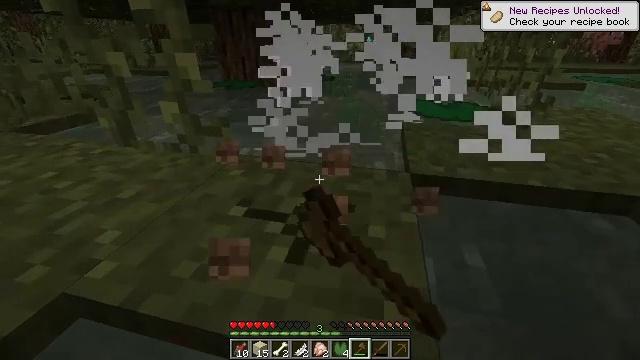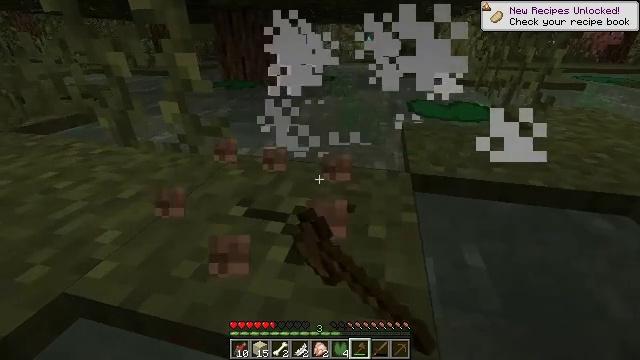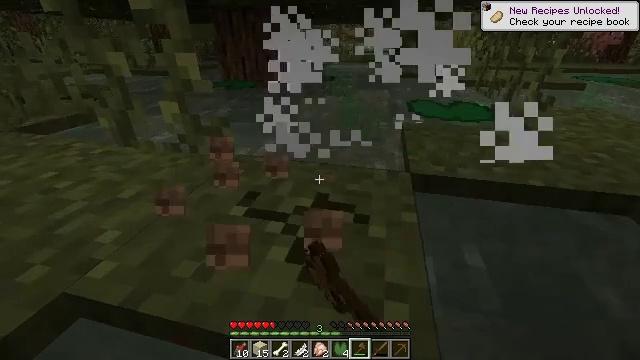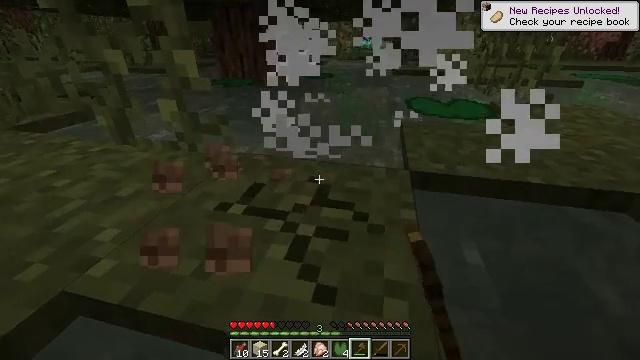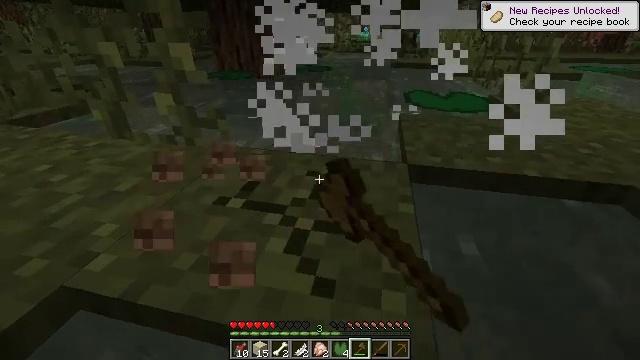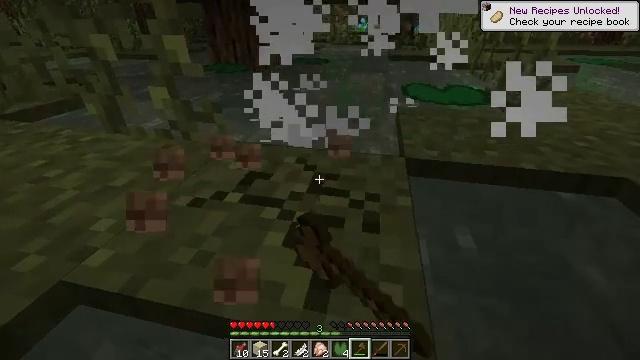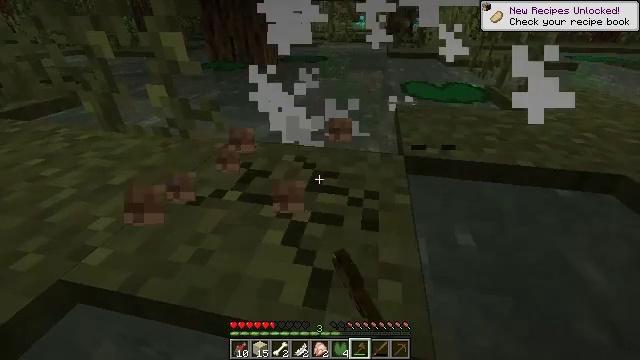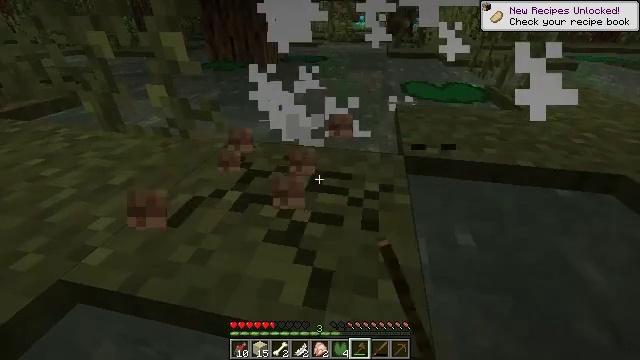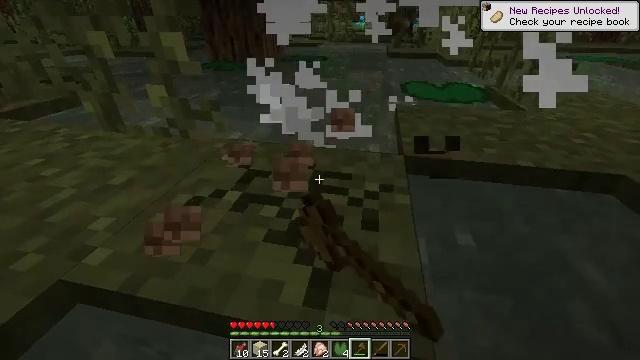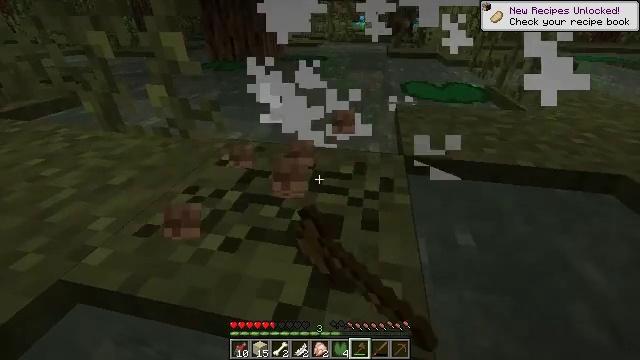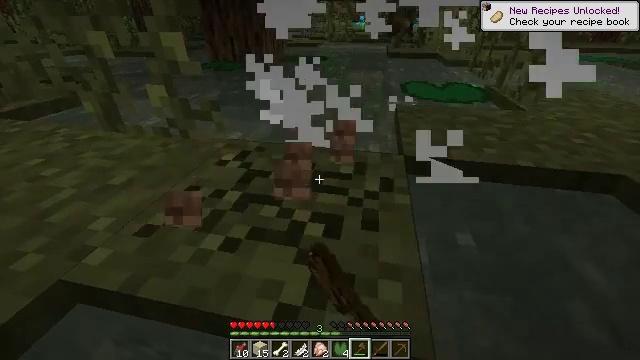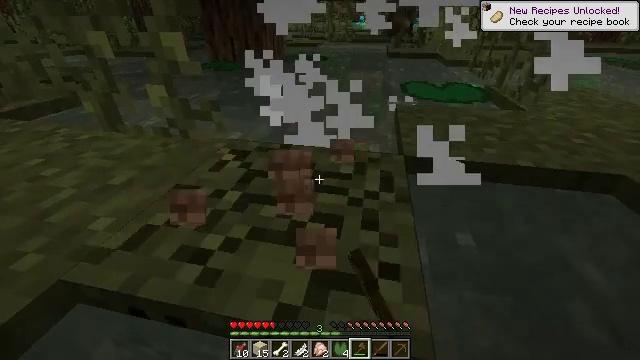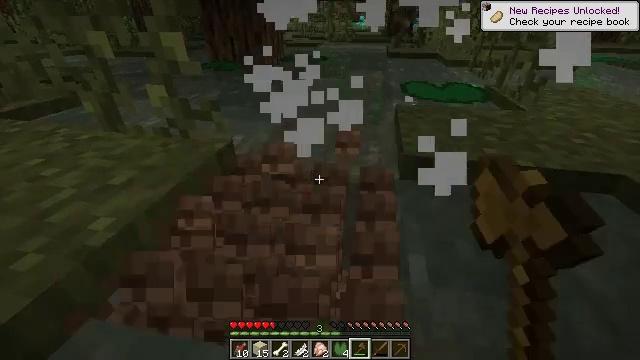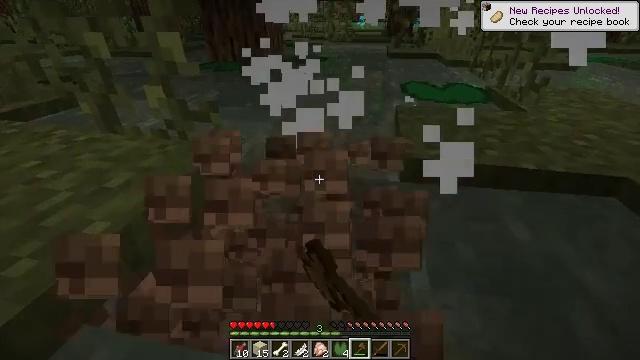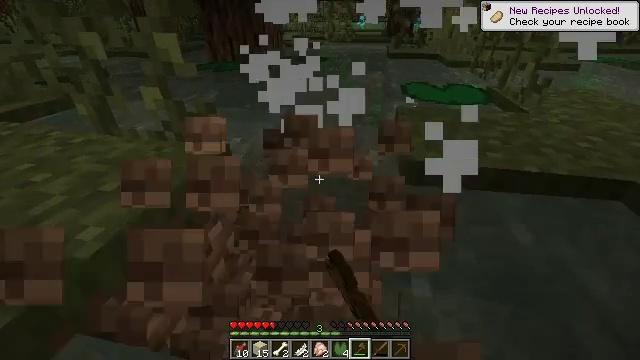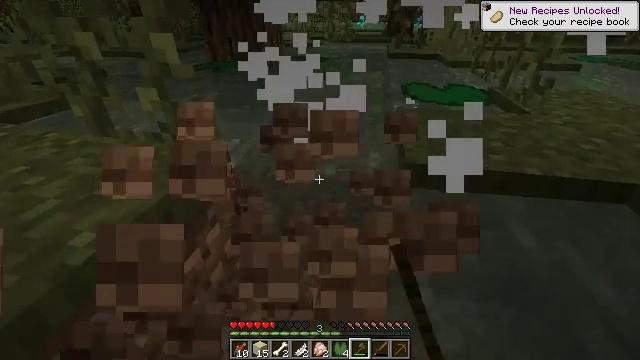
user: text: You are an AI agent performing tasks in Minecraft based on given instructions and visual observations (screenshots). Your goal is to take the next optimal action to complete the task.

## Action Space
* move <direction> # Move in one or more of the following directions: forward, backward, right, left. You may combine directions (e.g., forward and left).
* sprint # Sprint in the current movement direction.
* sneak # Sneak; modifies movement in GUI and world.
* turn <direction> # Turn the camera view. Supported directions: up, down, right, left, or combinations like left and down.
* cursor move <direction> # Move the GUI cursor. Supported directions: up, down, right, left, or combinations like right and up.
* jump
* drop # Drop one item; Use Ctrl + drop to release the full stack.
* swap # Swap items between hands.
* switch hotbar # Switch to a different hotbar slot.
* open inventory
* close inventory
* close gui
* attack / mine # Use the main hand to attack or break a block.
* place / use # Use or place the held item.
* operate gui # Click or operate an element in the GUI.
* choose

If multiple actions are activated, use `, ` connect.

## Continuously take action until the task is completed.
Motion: motion action
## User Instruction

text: Collect the grass block using a shovel.
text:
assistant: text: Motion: attack / mine
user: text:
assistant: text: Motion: attack / mine
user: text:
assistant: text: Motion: attack / mine
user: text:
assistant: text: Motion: turn down, attack / mine
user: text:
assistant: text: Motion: turn down, attack / mine
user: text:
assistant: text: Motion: attack / mine
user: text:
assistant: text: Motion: attack / mine
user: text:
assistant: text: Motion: attack / mine
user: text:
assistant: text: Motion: attack / mine
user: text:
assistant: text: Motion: attack / mine
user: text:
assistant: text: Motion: attack / mine
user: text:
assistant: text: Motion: attack / mine
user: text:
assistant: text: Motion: move forward, attack / mine
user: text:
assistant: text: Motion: move forward, attack / mine
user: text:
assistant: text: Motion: move forward, attack / mine
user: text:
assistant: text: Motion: move forward, attack / mine
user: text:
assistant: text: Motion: attack / mine